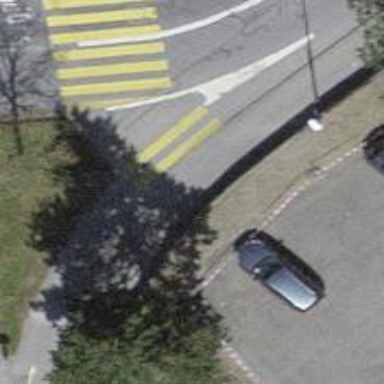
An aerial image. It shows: Kerb barrier.